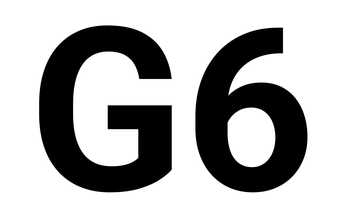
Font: Roboto_Bold